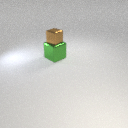
large green metal cube below small brown metal cube